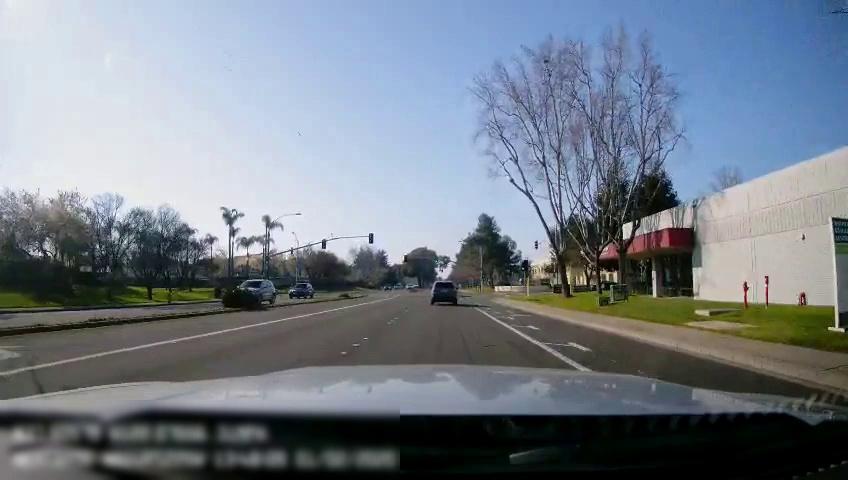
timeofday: Day
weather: Sunny
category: Drivable Space
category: Drivable Space
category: Vehicles | SUV
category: Vehicles | SUV
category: Vehicles | SUV
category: Lanes | Current Lane
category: Lanes | Current Lane
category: Lanes | Alternate Lane